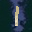
Label: 1